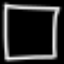
Label: square